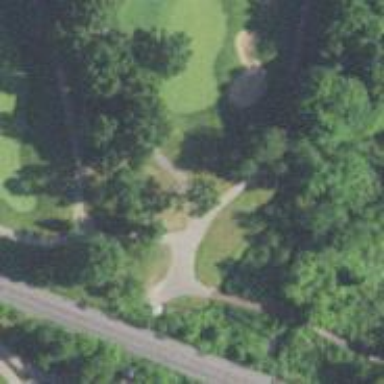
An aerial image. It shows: Path for both road and golf.